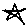
Label: star